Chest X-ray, PA view. Patient: 63 years old, sex M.
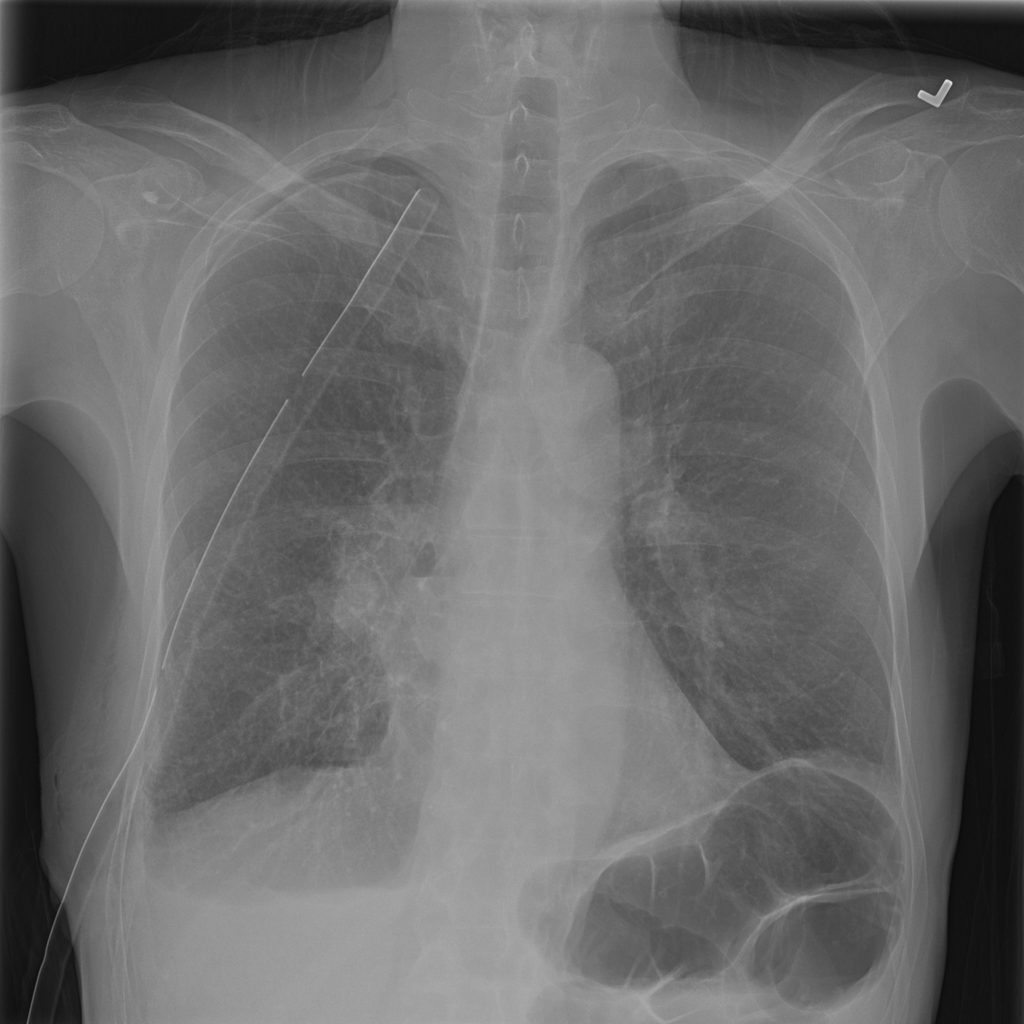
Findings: Effusion, Pneumothorax